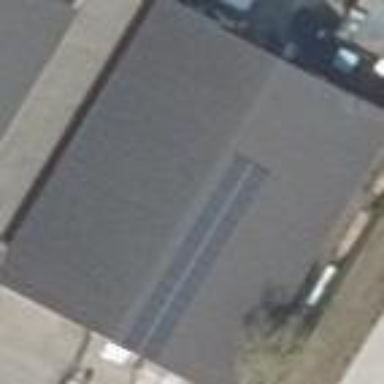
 oriented along its length. The roof is dark grey color."